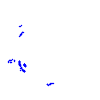
Particle: kaon